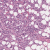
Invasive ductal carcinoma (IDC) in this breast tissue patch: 1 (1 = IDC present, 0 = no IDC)